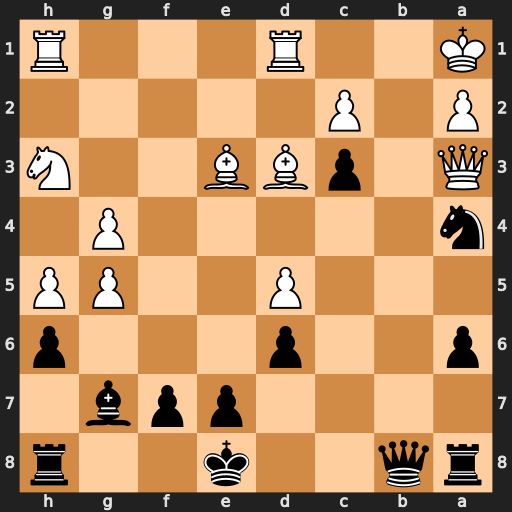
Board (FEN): rq2k2r/4ppb1/p2p3p/3P2PP/n5P1/Q1pBB2N/P1P5/K2R3R
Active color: b
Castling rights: kq
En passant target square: -
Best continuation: Qb2+ Qxb2 cxb2+ Kb1 Nc3+ Kxb2 Nxd1+